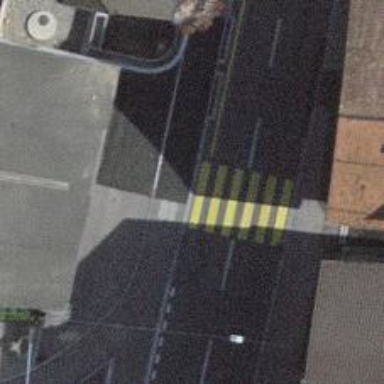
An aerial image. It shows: Pedestrian crossing with zebra markings on footway.